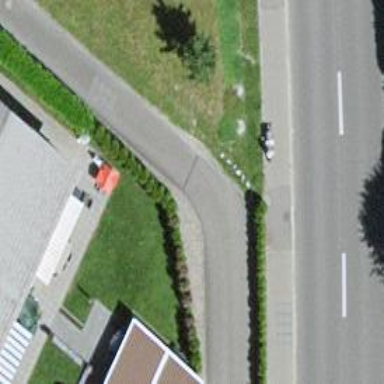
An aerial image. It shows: Hedge acting as barrier.